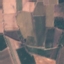
Land use / land cover class: PermanentCrop